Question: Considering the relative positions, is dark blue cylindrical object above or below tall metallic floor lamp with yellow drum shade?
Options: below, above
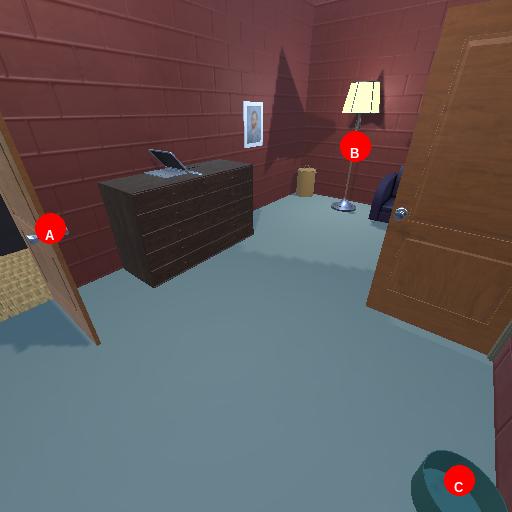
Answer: below